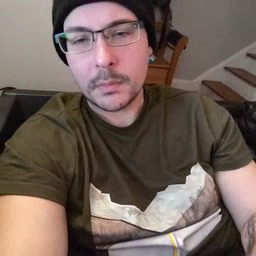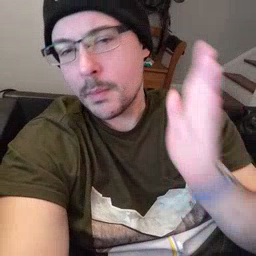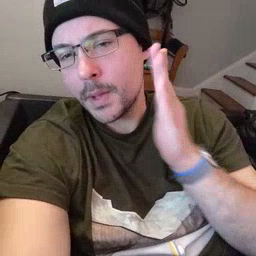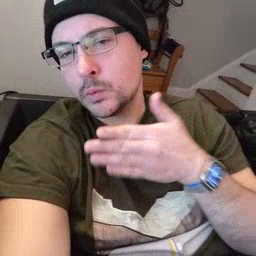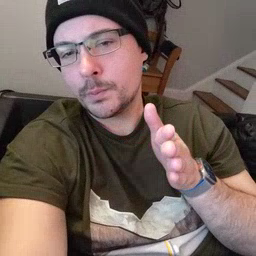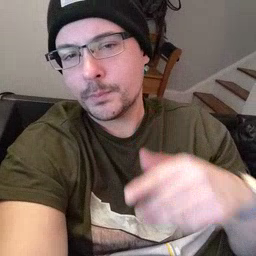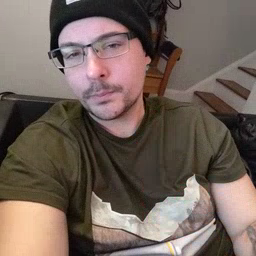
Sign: bedroom